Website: bh-photo
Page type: address-validator
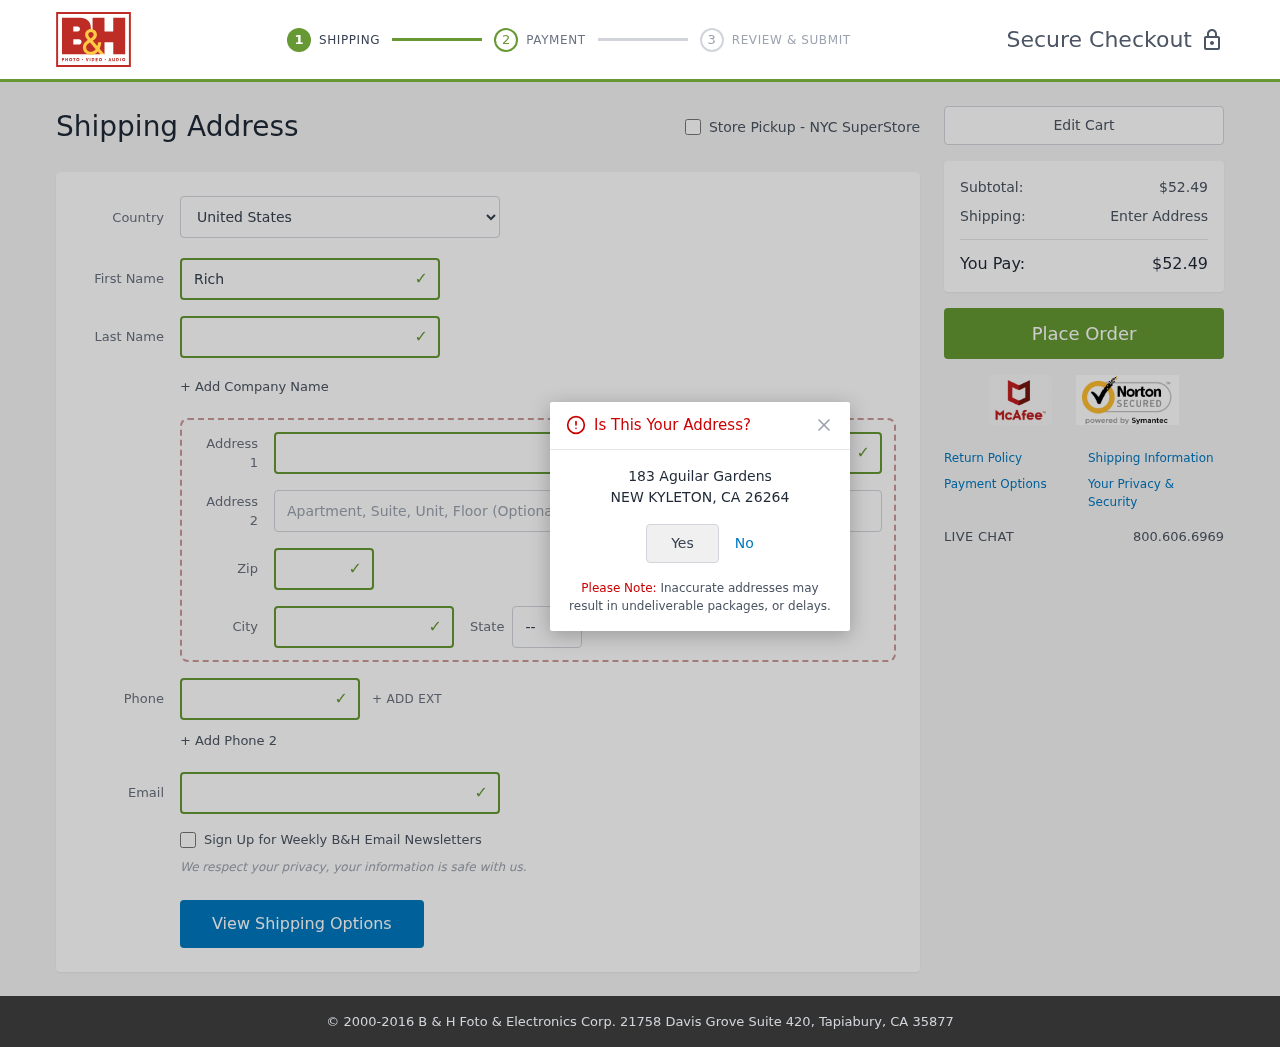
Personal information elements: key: PII_CITY
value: New Kyleton
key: PII_COUNTRY
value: United States
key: PII_EMAIL
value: richard.johnson@yahoo.com
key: PII_FIRSTNAME
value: Richard
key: PII_LASTNAME
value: Johnson
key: PII_PHONE
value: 3139321755
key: PII_POSTCODE
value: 26264
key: PII_STATE_ABBR
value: CA
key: PII_STREET
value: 183 Aguilar Gardens
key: PII_CITY_CONFIRM
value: NEW KYLETON
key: PII_POSTCODE_FULL
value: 26264
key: PII_POSTCODE_NUMERIC
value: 26264
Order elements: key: ORDER_SUBTOTAL
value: $52.49
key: ORDER_TOTAL
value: $52.49